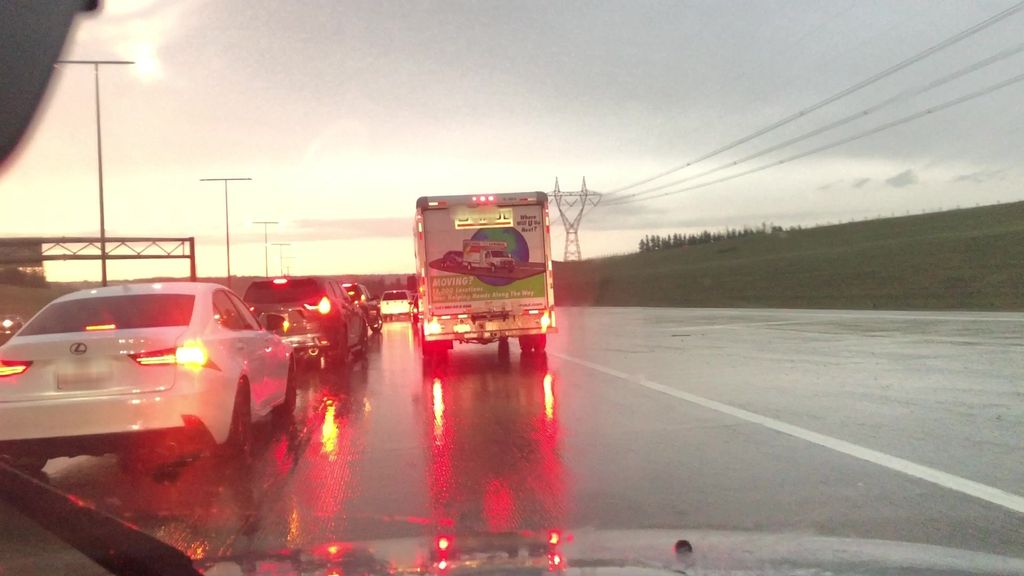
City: edmonton